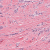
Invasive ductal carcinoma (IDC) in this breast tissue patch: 0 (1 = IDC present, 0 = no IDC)